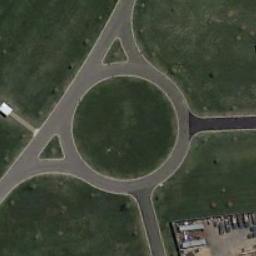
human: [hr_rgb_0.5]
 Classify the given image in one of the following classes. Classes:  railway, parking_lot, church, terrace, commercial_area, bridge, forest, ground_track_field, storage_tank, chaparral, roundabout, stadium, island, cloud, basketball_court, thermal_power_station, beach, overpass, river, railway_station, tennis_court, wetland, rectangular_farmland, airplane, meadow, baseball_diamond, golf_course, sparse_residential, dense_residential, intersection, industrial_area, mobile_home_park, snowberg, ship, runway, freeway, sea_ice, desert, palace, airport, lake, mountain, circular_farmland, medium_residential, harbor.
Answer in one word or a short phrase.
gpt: roundabout